Question: I was wondering if it is possible to have an easy and clean purely CSS way to get a sharp corner on a object. At the moment i am working with a corner like this
'''
.main navigation {
background-color: #14377d;
padding-right: 10px;
padding-left: 10px;
border-right: solid #2d71ba;
border-bottom-right-radius: 25px 25px;
width: 134px;
line-height: 25px;
text-align: left;
}
'''
But this will make the corners rounded. What i would like to have is the bottom right corner cut of. Example:

Thanks all for taking the time to read this,
Sjoerd
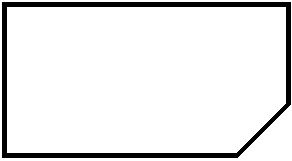
Answer: I would probably use 'clip-path' and 'polygon()' for that:
'''
div {
background-color: #2C2F33;
height: 200px;
width: 300px;
clip-path: polygon(0 0, 100% 0, 100% 70%, 80% 100%, 0 100%);
}
'''
'''
<div></div>
'''
Basically how 'polygon()' works is, you can define seperated by each comma an x-y-position: 'polygon(x1 y1, x2 y2, ...)'. Using percentage with 100% being the full given width or height you can make any linear shape.